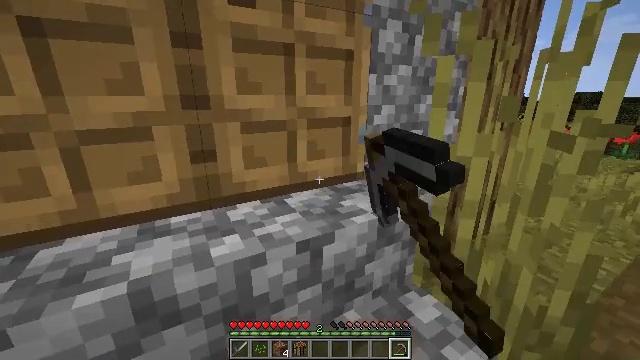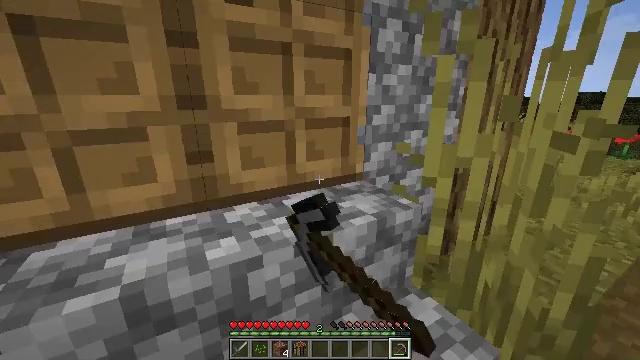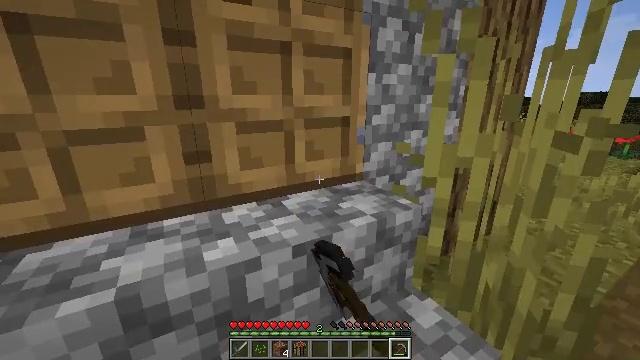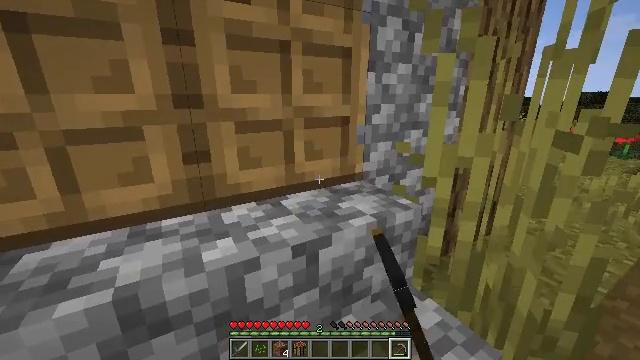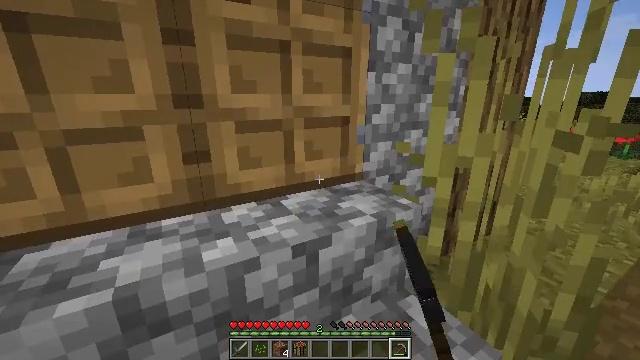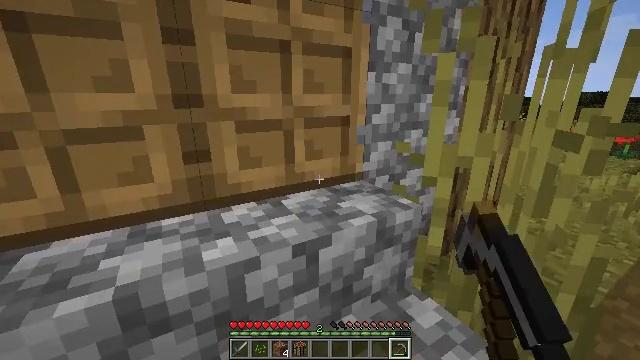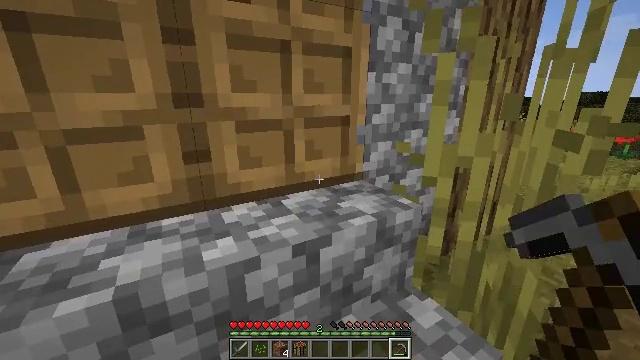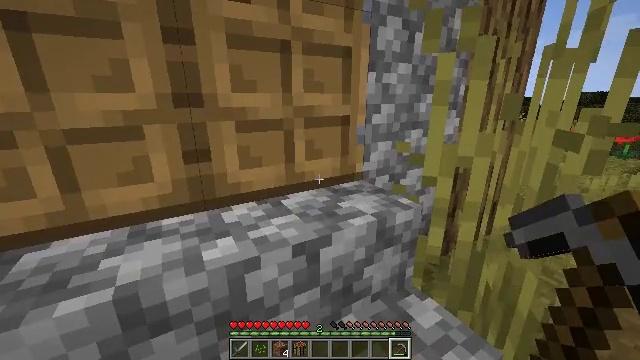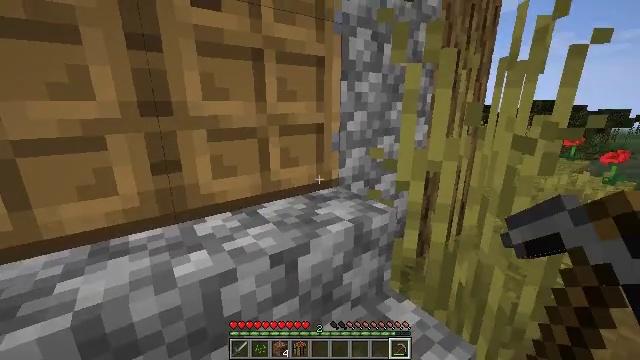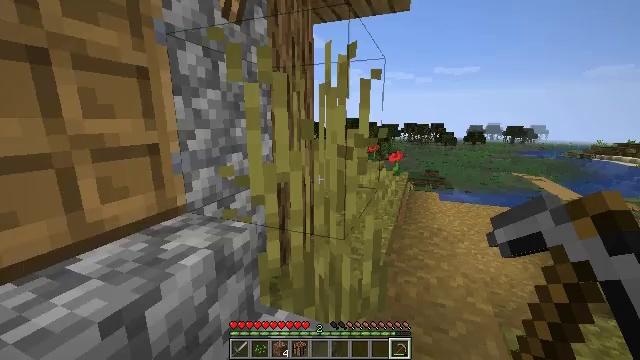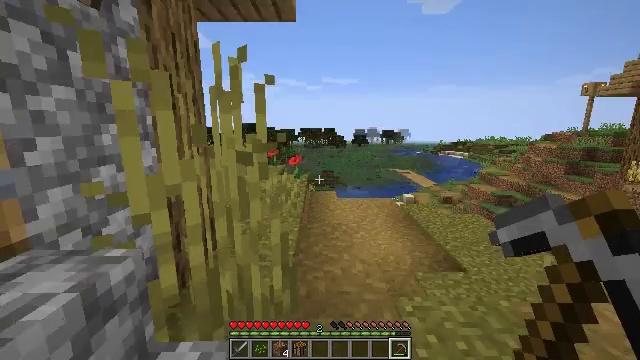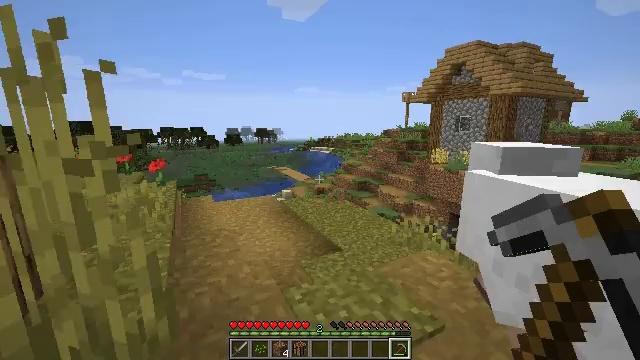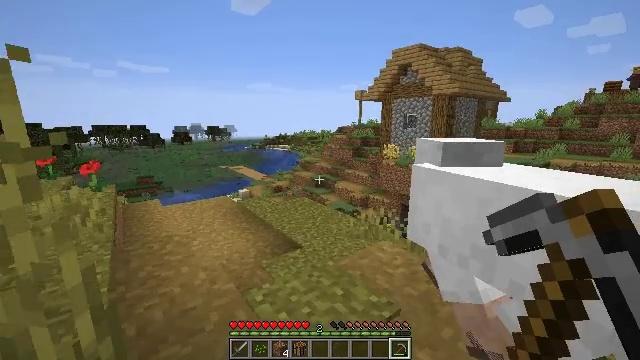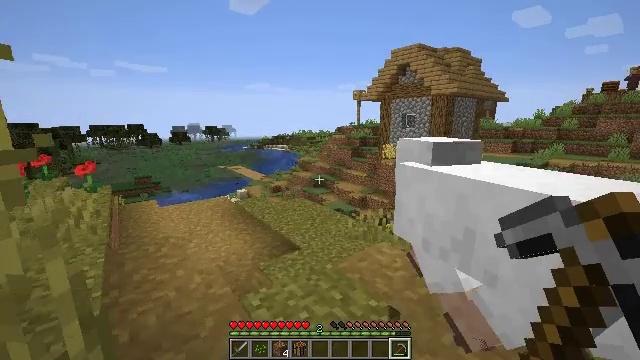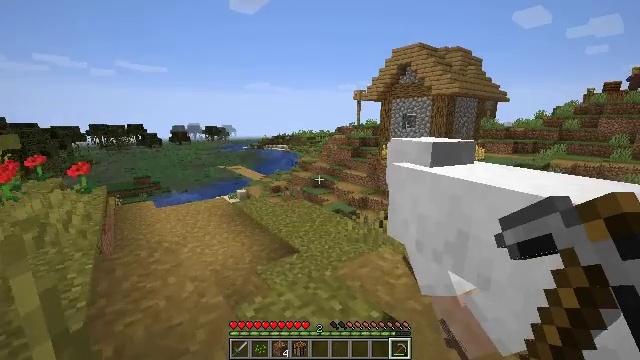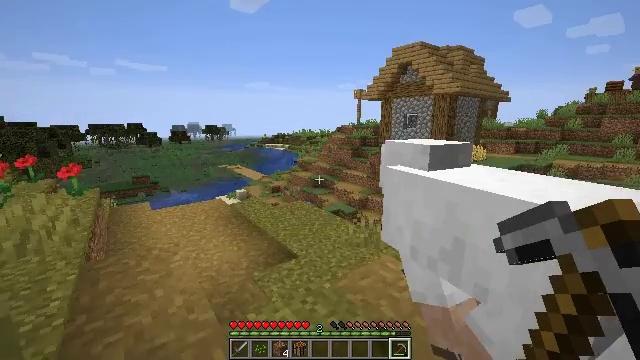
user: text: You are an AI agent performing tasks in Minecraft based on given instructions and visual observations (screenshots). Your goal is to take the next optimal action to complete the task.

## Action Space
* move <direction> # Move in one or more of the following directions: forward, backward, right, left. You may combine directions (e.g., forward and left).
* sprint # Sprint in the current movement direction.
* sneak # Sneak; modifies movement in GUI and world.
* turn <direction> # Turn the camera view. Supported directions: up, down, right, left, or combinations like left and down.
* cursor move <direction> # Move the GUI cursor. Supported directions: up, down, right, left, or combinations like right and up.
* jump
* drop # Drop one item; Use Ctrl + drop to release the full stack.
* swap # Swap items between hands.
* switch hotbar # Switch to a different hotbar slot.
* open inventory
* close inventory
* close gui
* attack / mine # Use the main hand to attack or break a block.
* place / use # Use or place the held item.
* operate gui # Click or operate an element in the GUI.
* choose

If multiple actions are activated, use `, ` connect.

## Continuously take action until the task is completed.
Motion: motion action
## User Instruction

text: Drop wheat seeds.
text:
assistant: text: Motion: use / place
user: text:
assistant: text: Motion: use / place
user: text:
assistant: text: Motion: no_op
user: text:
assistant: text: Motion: no_op
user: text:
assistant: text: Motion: no_op
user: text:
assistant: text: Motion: no_op
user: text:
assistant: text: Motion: no_op
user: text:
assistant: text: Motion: turn right and up
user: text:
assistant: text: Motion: turn right and up
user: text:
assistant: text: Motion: turn right and up
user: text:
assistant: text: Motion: turn right
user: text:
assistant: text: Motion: turn right
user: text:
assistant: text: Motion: move forward
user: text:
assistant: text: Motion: move forward
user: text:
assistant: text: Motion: move forward
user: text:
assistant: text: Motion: move forward
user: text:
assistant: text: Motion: move forward
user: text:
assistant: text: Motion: move forward
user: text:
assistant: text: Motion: move forward
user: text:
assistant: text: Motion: move forward
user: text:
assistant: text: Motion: move forward
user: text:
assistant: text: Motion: move forward
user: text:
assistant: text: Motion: move forward and move left
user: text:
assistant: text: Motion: move forward and move left
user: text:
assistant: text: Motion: move forward and move left
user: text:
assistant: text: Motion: move forward and move left
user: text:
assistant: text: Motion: move forward and move left
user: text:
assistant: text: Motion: move forward and move left
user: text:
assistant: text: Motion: move forward and move left
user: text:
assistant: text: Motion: move forward and move left